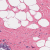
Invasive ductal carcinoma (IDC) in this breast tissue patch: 0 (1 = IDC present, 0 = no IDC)